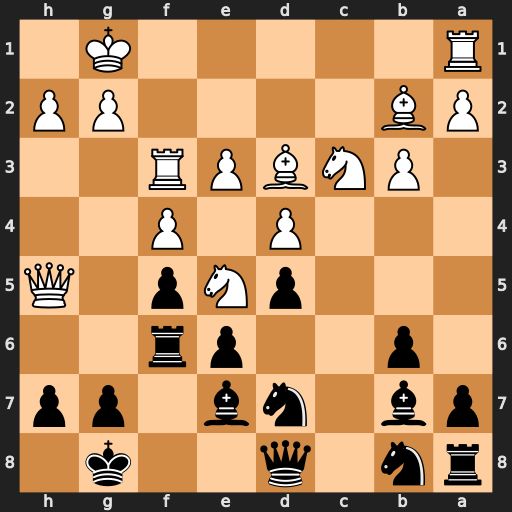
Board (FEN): rn1q2k1/pb1nb1pp/1p2pr2/3pNp1Q/3P1P2/1PNBPR2/PB4PP/R5K1
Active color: b
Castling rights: -
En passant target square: -
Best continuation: Nxe5 dxe5 Rh6 Qxh6 gxh6